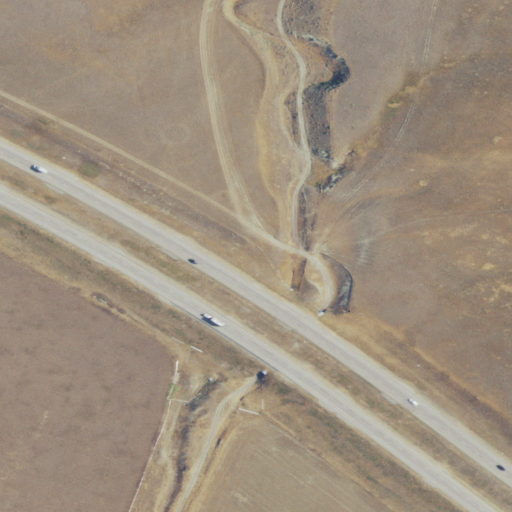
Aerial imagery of valley in Montana named Baney Coulee containing grassland, pasture, cultivated crops, medium intensity development, low intensity development, open development, and shrub